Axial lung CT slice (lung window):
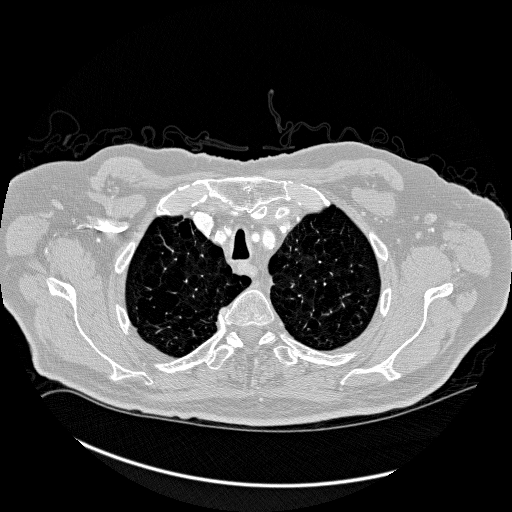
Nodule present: no